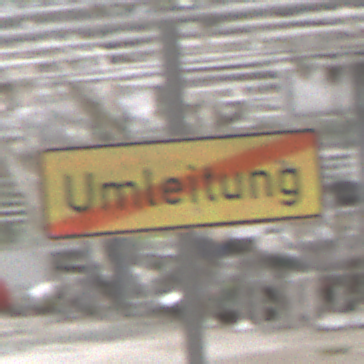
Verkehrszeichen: EndeDerUmleitungsankuendigung
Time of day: Midday
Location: Roofed (Special)
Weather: Overcast
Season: NotSpecified
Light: Natural